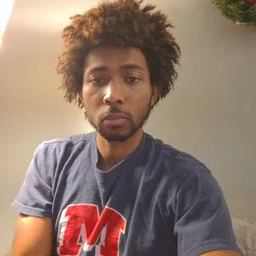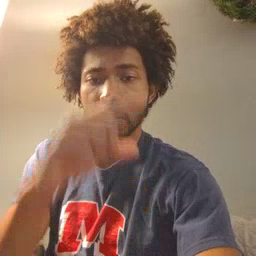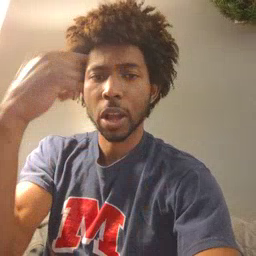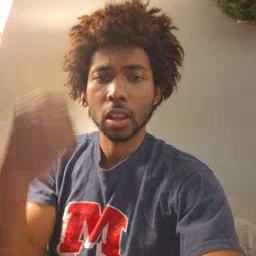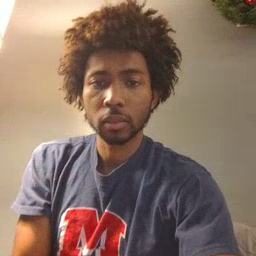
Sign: black